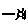
Label: sun